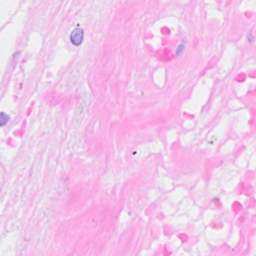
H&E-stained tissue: Breast